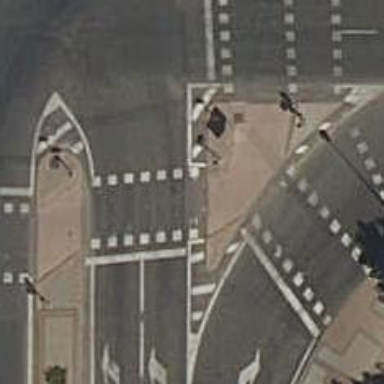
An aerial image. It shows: Road with traffic signals at the crossing.